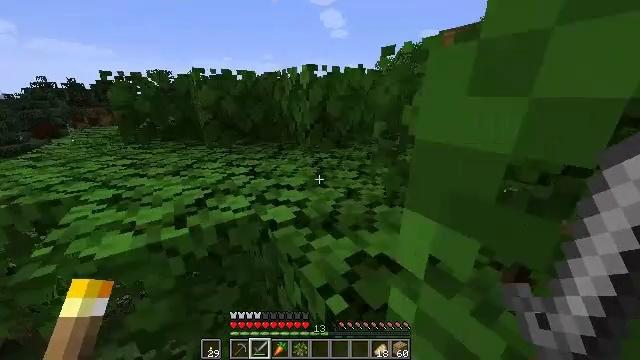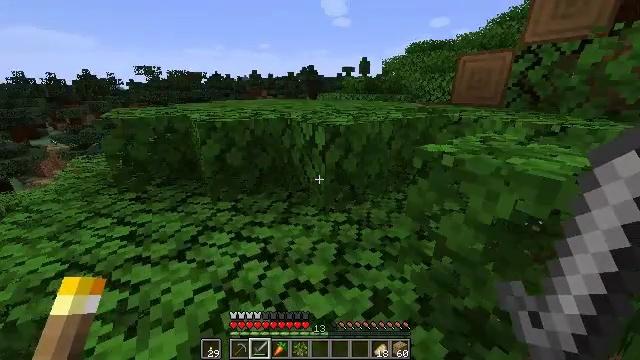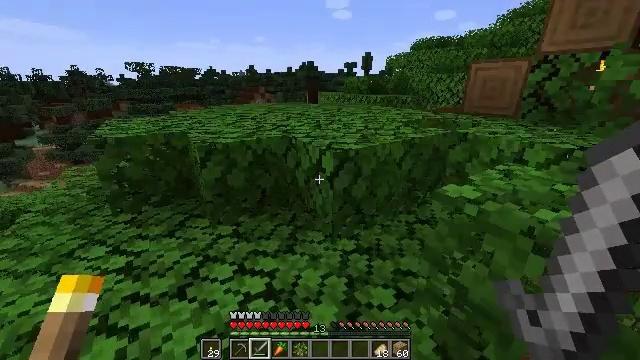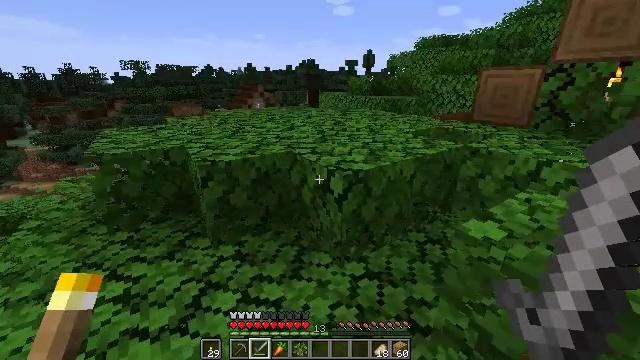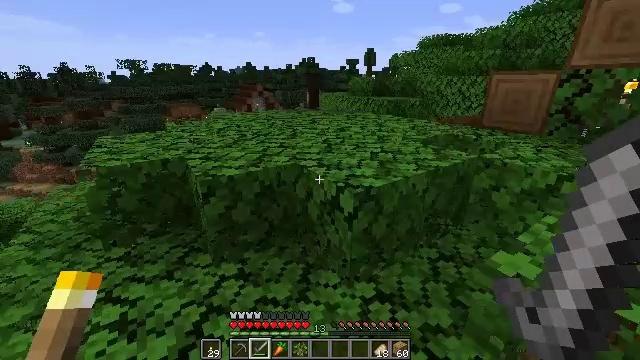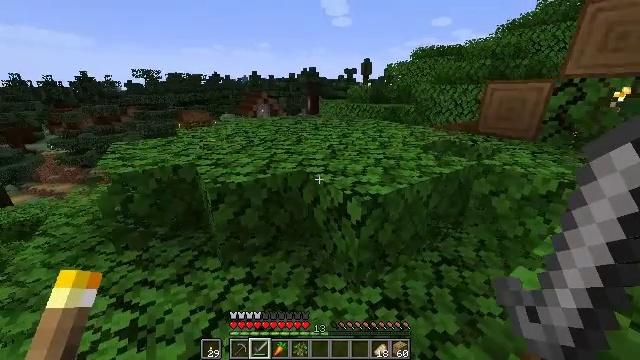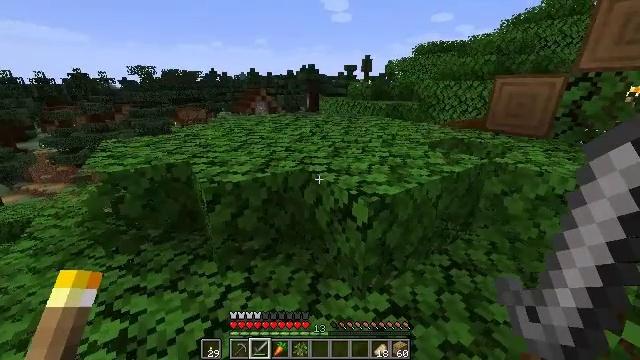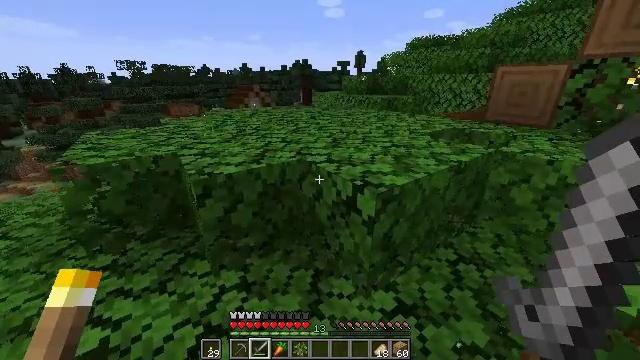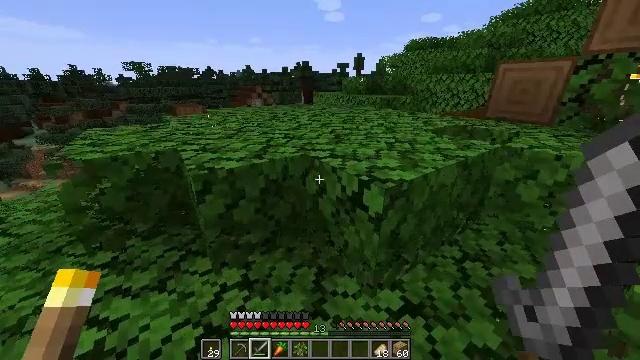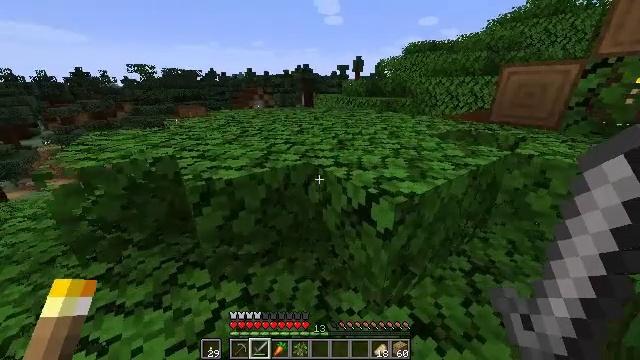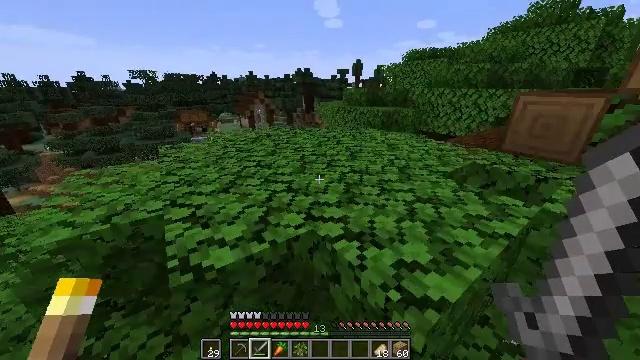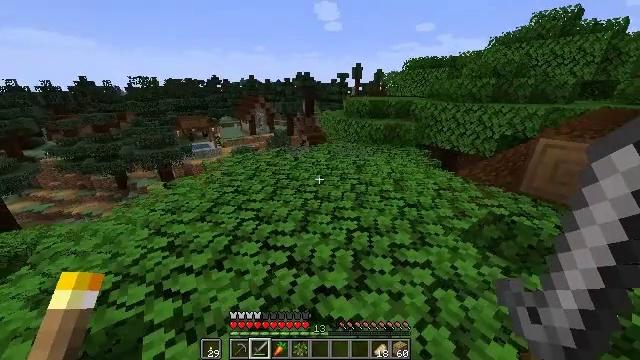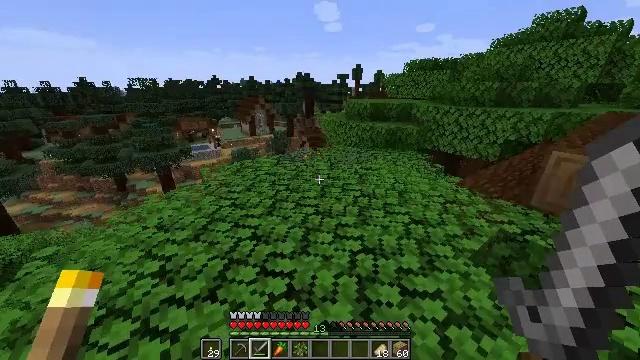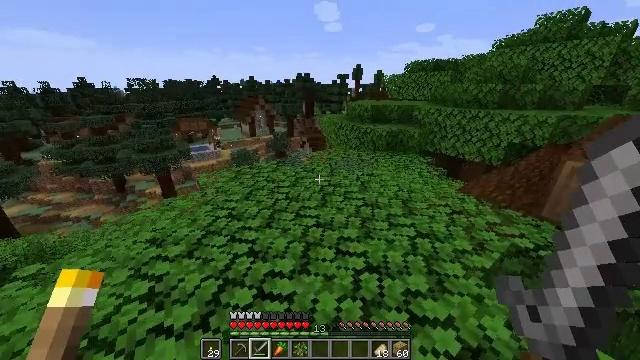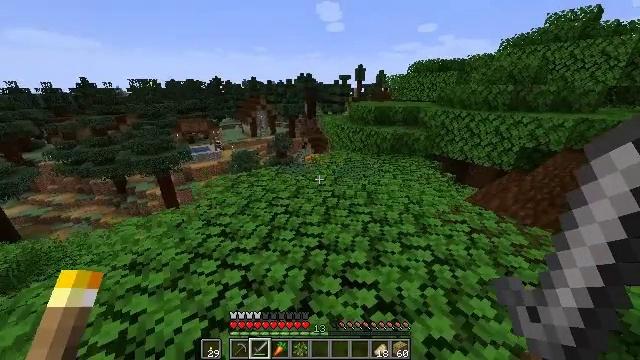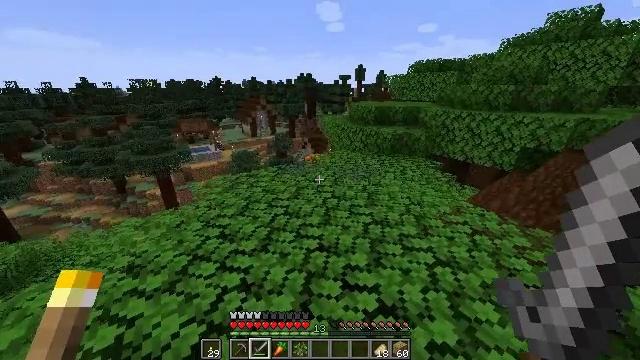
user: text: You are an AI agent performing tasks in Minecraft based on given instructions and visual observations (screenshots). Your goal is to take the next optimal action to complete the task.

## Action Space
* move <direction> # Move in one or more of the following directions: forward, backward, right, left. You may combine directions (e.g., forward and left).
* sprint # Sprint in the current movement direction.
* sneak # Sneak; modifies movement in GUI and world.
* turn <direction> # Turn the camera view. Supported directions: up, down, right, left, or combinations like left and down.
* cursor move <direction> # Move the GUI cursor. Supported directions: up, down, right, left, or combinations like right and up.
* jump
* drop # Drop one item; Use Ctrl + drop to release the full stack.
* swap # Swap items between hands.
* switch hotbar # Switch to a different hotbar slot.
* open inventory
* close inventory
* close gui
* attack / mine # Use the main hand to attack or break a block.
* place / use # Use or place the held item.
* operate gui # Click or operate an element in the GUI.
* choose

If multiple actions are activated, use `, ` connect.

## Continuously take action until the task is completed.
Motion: motion action
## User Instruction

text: Gather dark oak leaves from the canopy.
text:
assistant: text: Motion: move forward, sprint, jump
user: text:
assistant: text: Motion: move forward, sprint, jump
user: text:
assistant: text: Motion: move forward, sprint, jump
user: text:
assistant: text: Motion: move forward, sprint, jump
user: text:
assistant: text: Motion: move forward, sprint
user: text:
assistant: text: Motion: move forward, sprint
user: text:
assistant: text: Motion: move forward, sprint, turn right and down
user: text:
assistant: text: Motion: move forward, sprint, jump
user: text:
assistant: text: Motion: move forward, sprint, jump
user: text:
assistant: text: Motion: move forward, sprint, jump
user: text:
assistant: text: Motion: move forward, sprint, jump
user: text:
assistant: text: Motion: move forward, sprint, jump
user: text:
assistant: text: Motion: move forward, sprint, jump
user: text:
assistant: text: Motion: move forward, sprint, jump
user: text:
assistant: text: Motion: move forward, sprint, jump
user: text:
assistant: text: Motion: move forward, sprint, turn right and down, jump
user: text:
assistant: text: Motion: move forward, sprint, turn right and down, jump
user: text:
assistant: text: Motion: move forward, sprint, turn right and down, jump
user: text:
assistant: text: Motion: move forward, sprint, turn right and down, jump
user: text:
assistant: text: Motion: move forward, sprint, turn right and down, jump
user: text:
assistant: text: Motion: move forward, sprint, turn right and down, jump
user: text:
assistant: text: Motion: move forward and move right, sprint, turn right, jump
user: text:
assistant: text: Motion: move forward and move right, sprint
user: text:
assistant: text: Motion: move forward and move right, sprint
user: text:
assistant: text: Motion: move forward and move right, sprint
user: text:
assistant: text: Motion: move forward and move right, sprint
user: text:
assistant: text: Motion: move forward and move right, sprint
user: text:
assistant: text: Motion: move forward, sprint, turn up
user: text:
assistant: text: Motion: move forward, sprint, turn left and up
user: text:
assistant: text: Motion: move forward, sprint, turn left and up